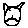
Label: cat